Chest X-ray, PA view. Patient: 16 years old, sex F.
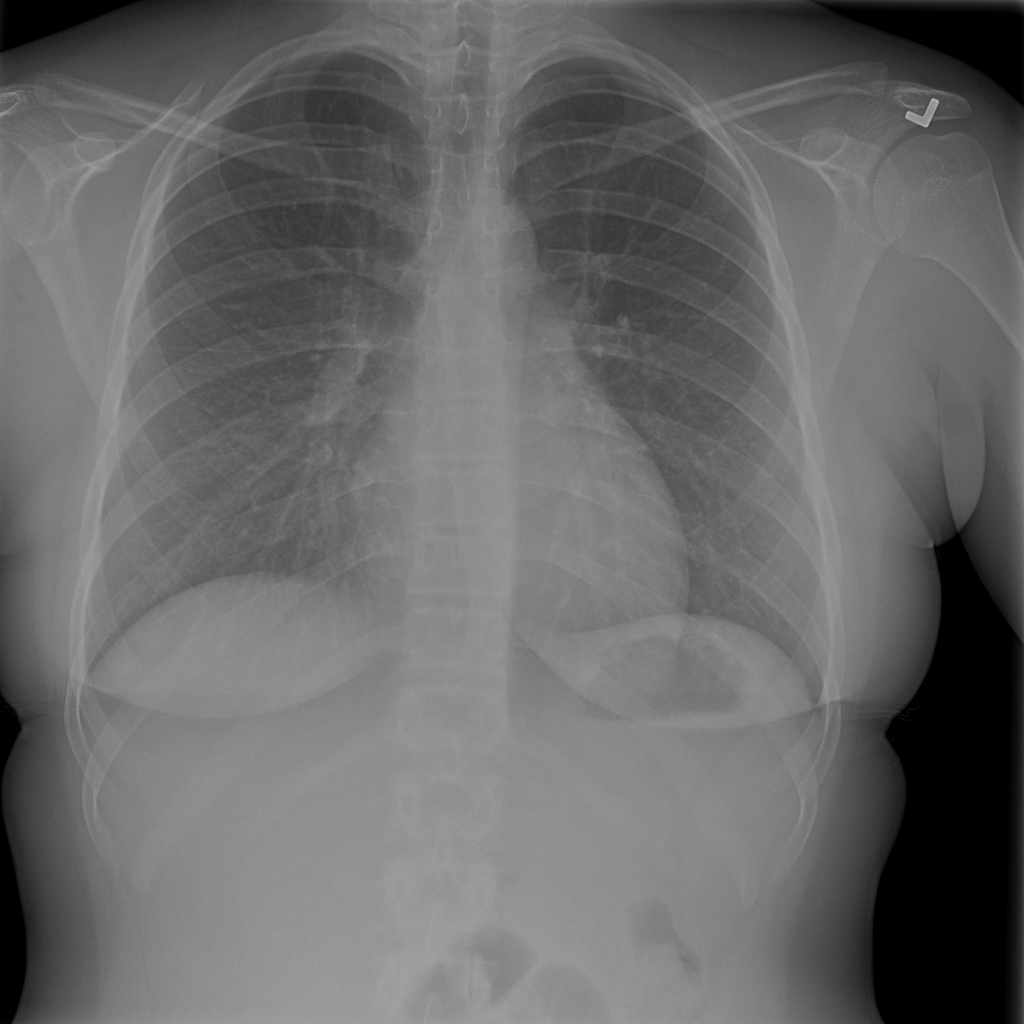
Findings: Infiltration